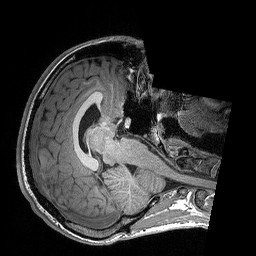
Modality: T1w
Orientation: axial
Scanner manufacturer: siemens
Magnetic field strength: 3 T